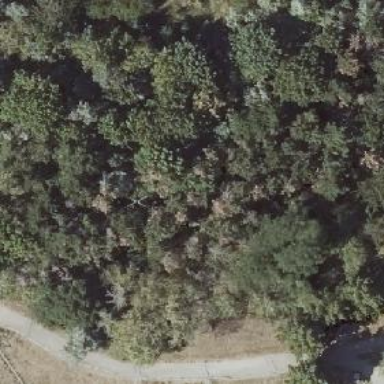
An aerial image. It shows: Mixed leaf woodland.